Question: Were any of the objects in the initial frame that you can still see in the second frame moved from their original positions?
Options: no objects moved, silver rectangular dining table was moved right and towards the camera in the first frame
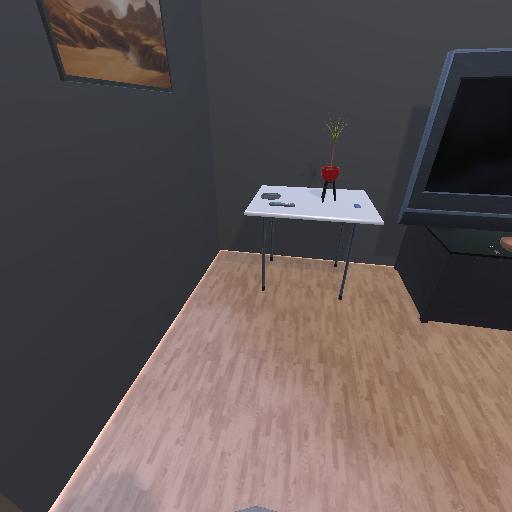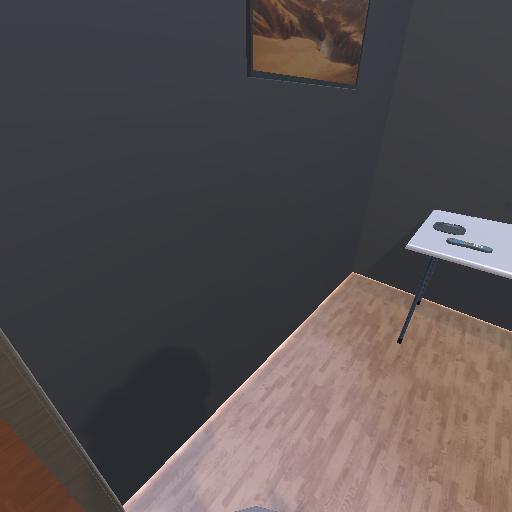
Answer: no objects moved